Field crop: maize
Growth stage: 1
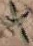
Species: atriplex